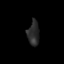
Tissue: skin
Cell type: Epithelial cells
Senescence score: 0.2808
Nuclear area (px): 282
Mean DAPI intensity: 42.681